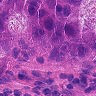
Metastatic tissue present: yes